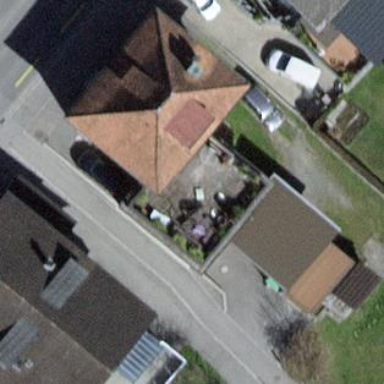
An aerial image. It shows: Garage building.